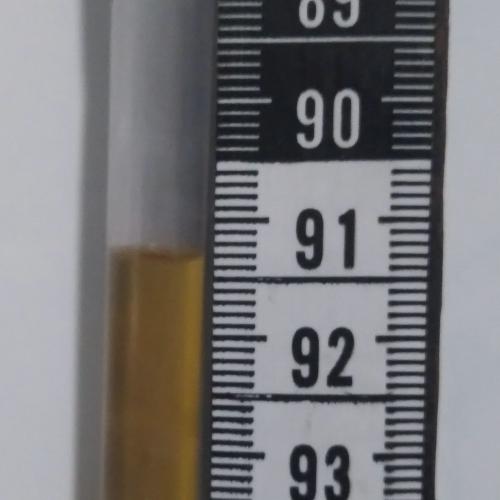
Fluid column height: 91.3 cm